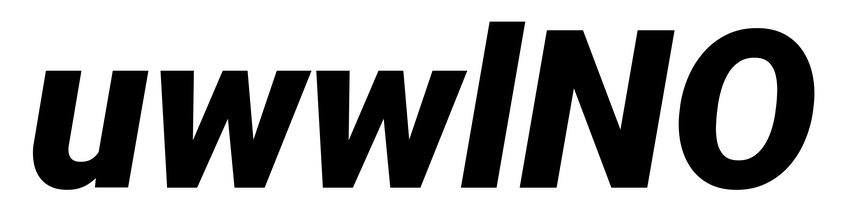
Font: Roboto-Italic_Black_Italic